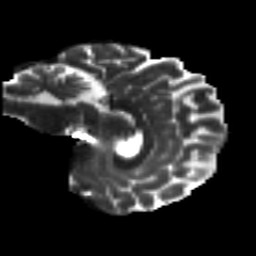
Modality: T2w
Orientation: sagittal
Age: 28
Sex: male
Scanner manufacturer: siemens
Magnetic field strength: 3 T
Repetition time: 8.8 s
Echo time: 0.085 s